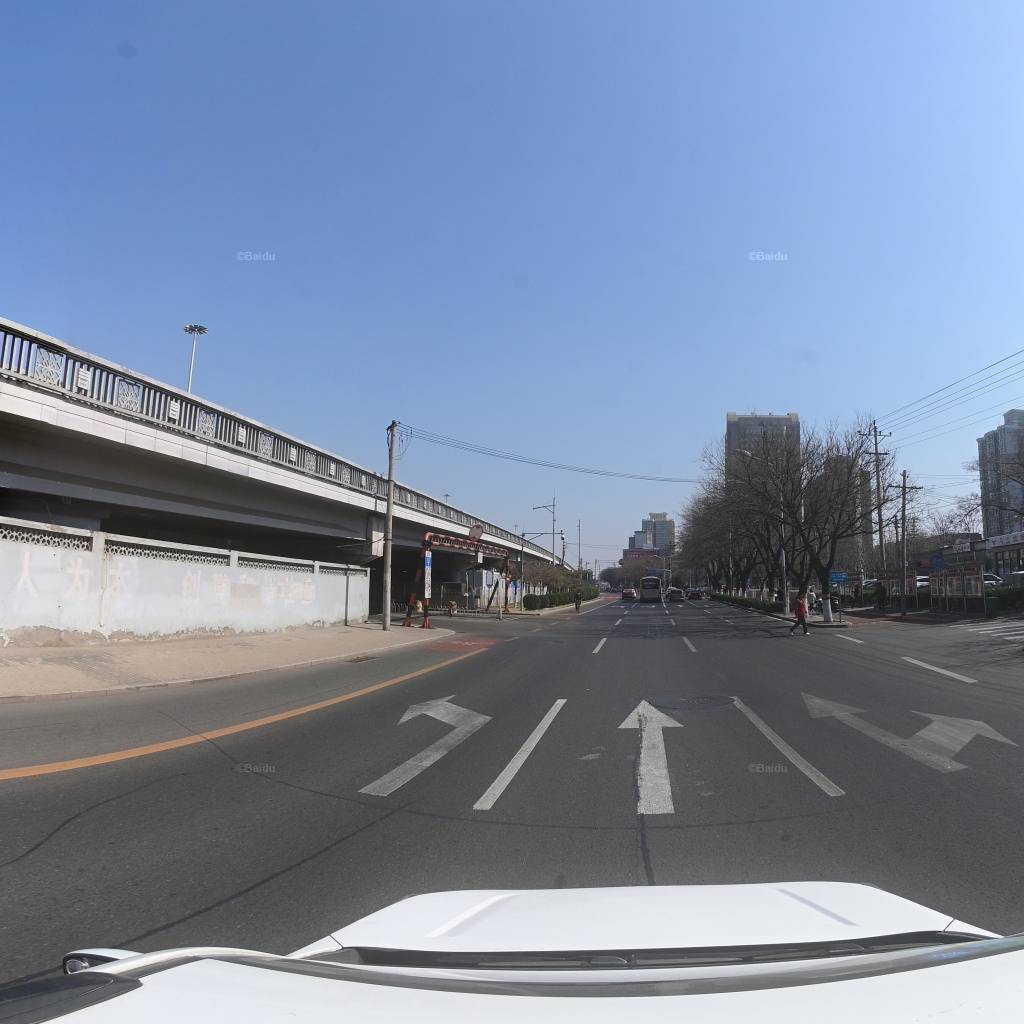
Region: Fengtai
Road damage annotations: transverse patch, manhole cover, longitudinal patch, longitudinal patch, longitudinal patch